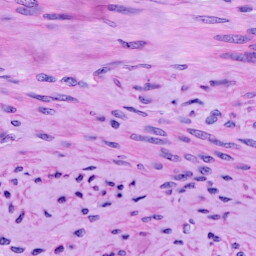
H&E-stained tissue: Cervix